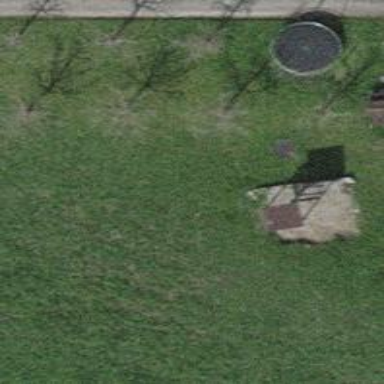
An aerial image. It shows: Playground area for leisure activities on the land.